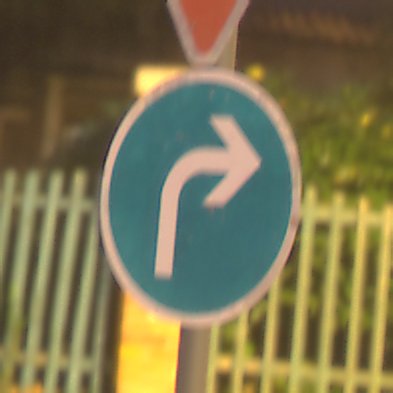
Verkehrszeichen: VorgeschriebeneFahrtrichtungRechts
Zusatzzeichen oben: VorfahrtGewaehren
Umgebung: Outdoor, Urban
Tageszeit: Night
Wetter: Clear
Licht: Artificial
Jahreszeit: NotSpecified
Kontrast: HighContrast